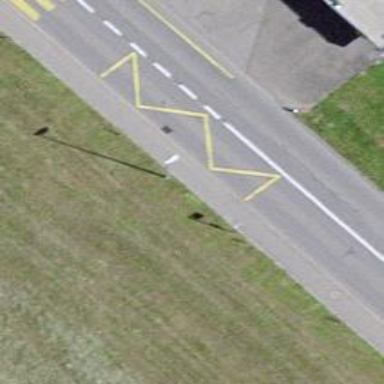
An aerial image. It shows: Bus stop with designated stop position for public transport.